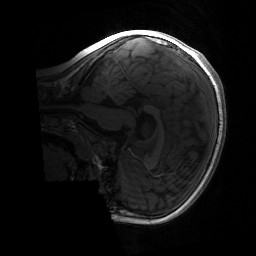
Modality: T1w
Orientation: sagittal
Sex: male
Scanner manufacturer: siemens
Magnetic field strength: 3 T
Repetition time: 1.9 s
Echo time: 0.00243 s